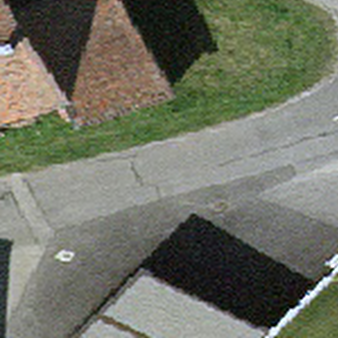
Label: other